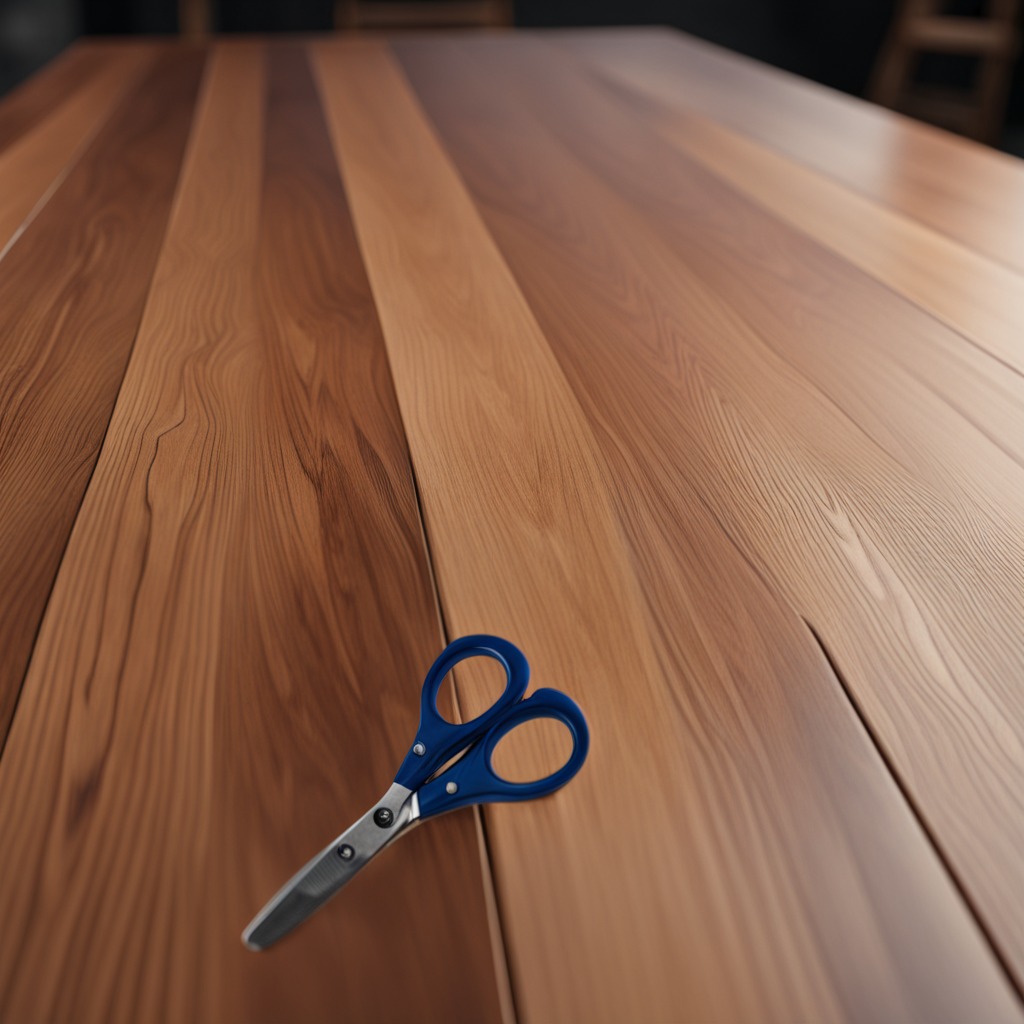
A scissor is lying on the wooden table.